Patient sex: M
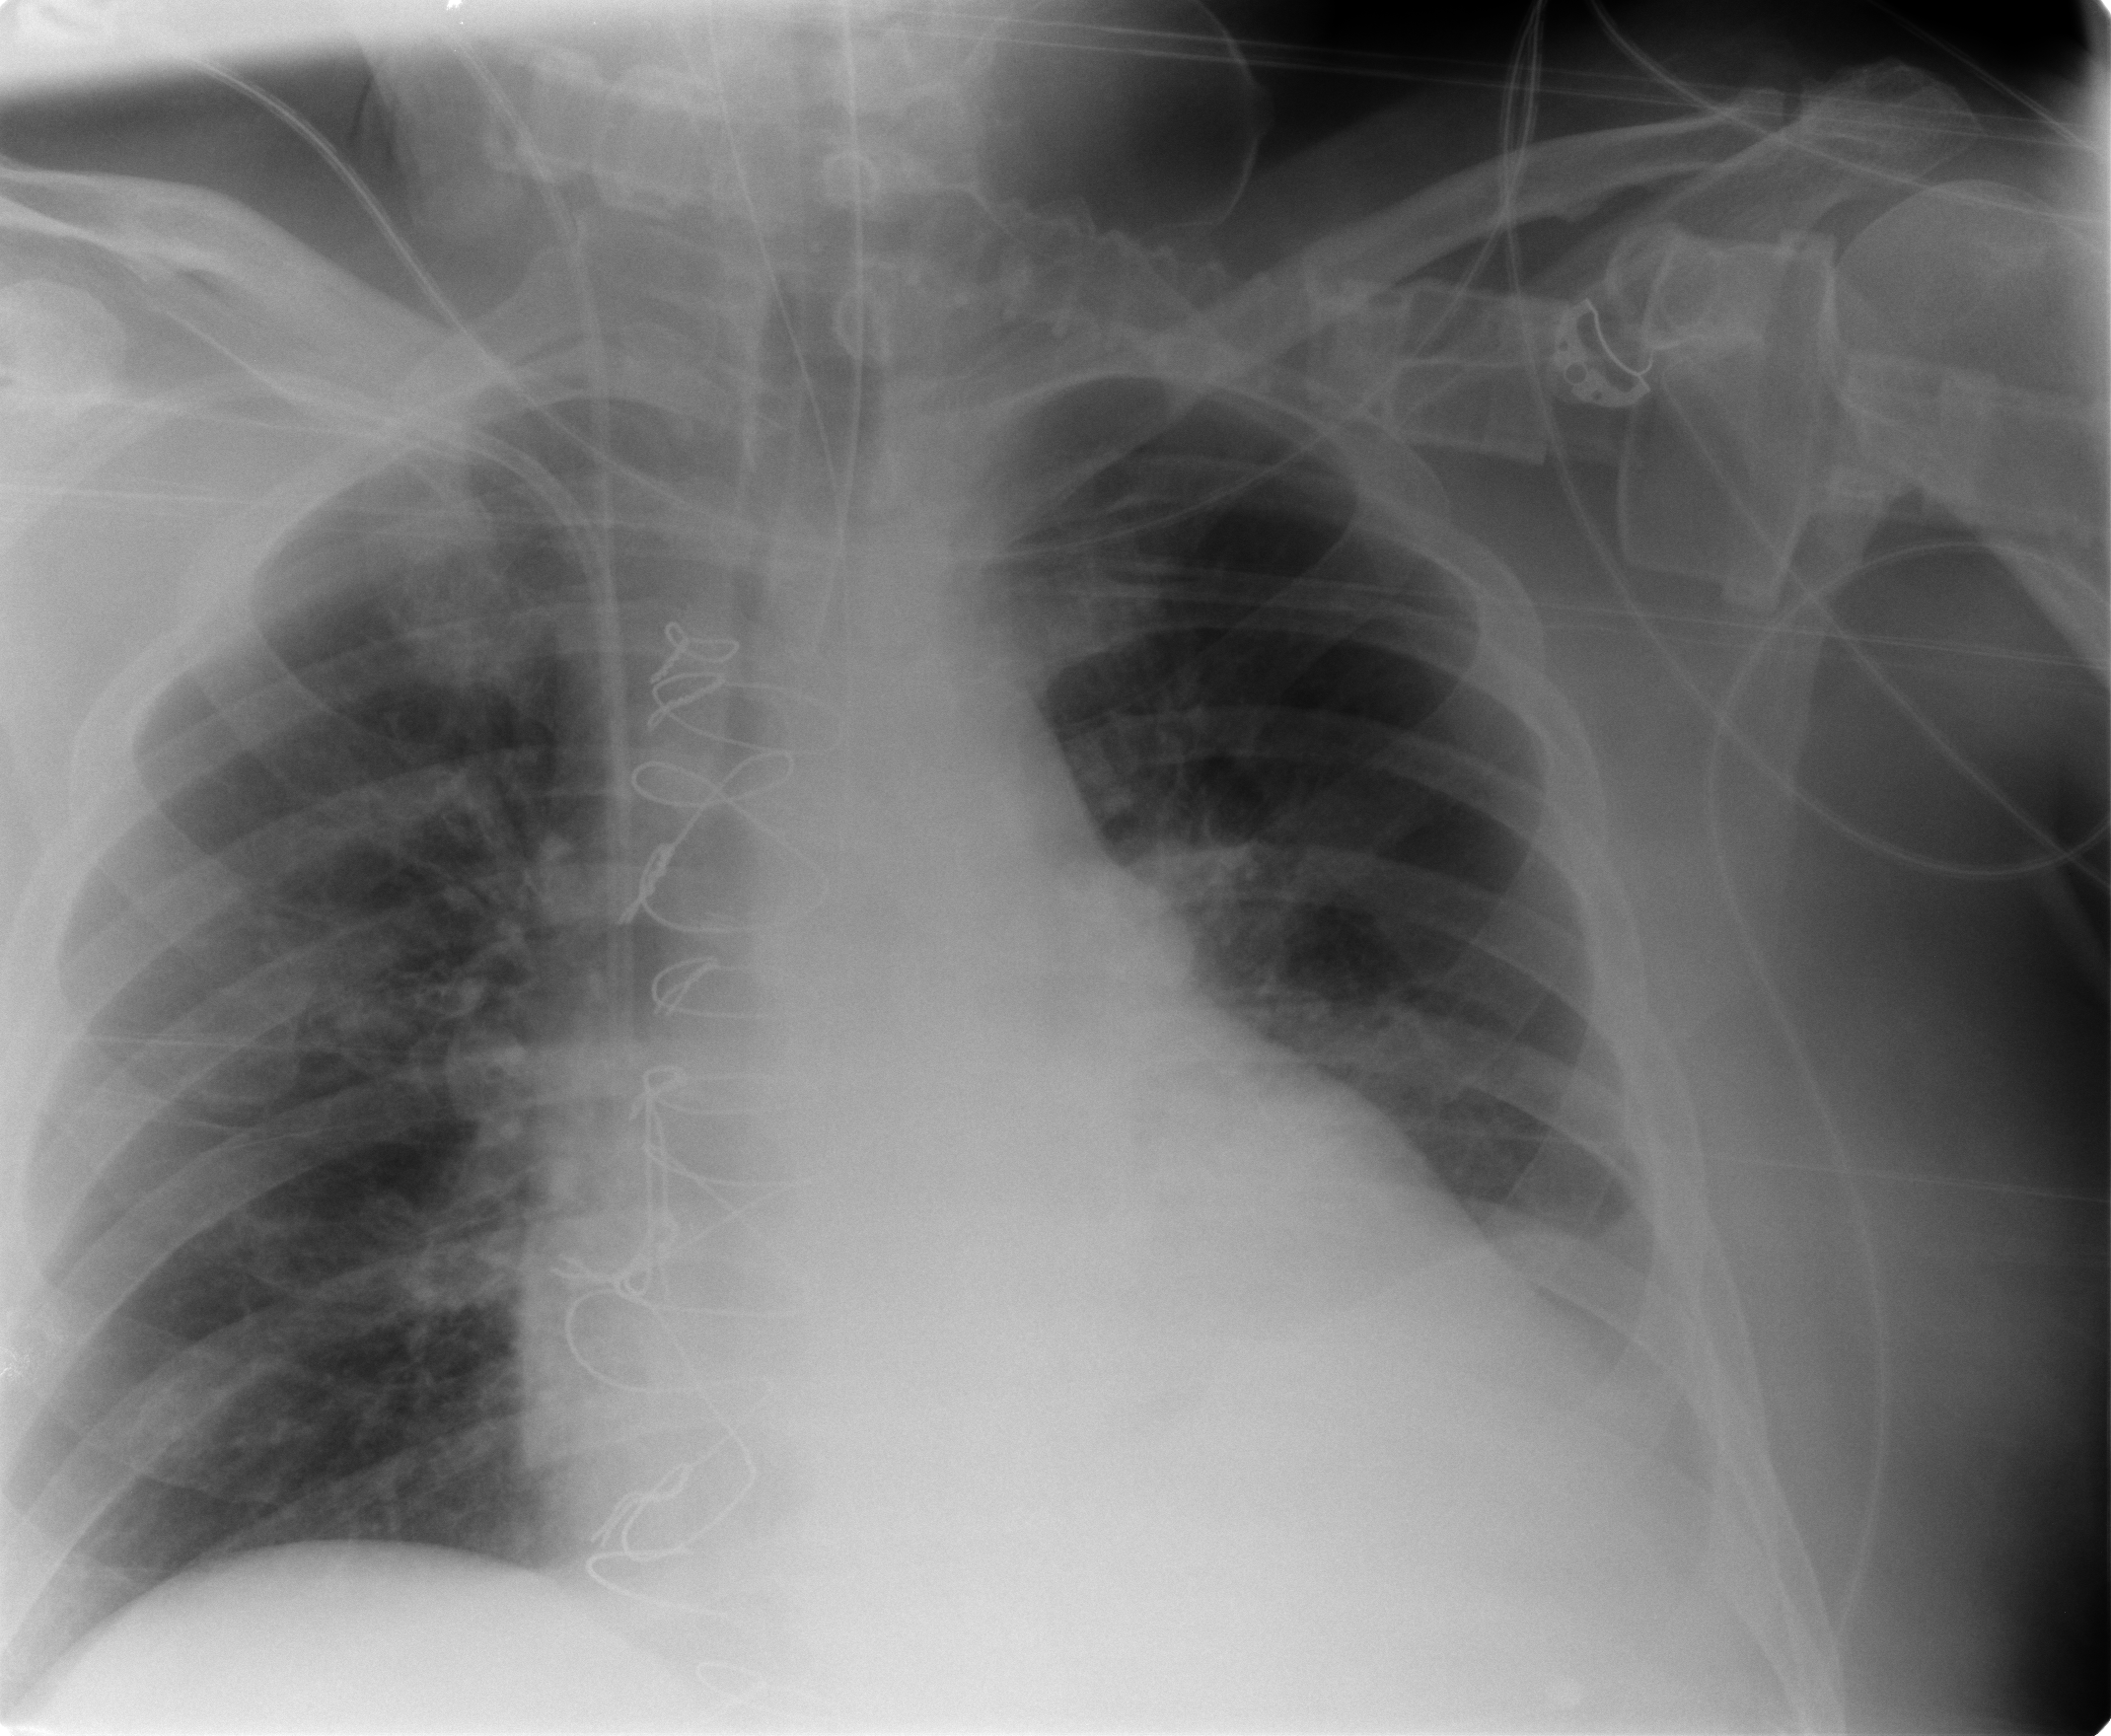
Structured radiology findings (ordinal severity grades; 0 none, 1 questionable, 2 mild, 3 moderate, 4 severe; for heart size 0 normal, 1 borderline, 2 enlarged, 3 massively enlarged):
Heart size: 2
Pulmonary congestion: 0
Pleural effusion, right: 0
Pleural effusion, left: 1
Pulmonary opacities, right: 0
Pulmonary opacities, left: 0
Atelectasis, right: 0
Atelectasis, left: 1